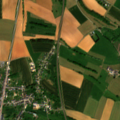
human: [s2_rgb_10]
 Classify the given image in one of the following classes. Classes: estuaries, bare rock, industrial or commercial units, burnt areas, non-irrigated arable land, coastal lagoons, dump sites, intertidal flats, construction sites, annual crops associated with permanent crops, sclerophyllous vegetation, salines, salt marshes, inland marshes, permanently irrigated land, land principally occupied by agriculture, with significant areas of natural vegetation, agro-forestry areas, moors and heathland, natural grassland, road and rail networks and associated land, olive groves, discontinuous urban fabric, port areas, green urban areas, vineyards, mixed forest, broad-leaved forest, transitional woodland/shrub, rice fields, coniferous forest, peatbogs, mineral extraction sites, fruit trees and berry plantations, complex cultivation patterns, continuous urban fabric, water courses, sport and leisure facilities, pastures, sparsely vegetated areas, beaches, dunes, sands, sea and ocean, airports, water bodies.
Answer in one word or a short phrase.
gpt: industrial or commercial units, non-irrigated arable land, pastures